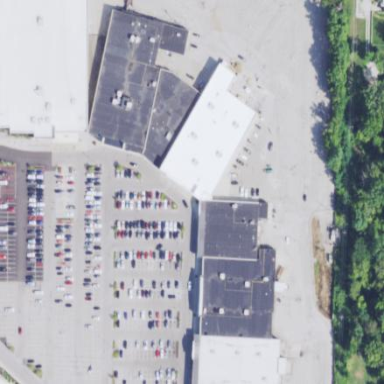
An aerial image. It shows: Retail building.